Question: I am creating a side-by-side bar chart with Standard Error bars from a Two-way ANOVA table in R studio. The complete version of bar chart should look like this:

The data we are working with is in Excel:
<URL>
and simply in text form:
Currently I have created a table in R studio, but I don't know what to do next and how to calculate the mean, standard errors etc. A part of the table I've created is in this link: <URL>
Here is my table in R studio:
'''
dput(tidyadhd)
structure(list(voltage = c(9.5, 10, 9.2, 6, 9, 11, 9, 9.2, 8,
9, 11, 9, 8.2, 8, 9, 9, 6, NA, 9.5, 9, 7.1, 9.3, 9, 9.5, 9, 9.2,
9.3, 9, 8.5, 9, 9.2, 9.3, 8.2, 9, 9.3, NA, 9.5, 9, 9.2, 9.3,
9, 9.5, 9, 9.2, 9.3, 9, 9.5, 9, 9, 9, 9.3, 8, 7, 8, 5.1, 4.3,
4.5, 5.3, 4.5, 5.1, 4.3, 4.5, 5.3, 4.5, 5.1, 4.3, 4.3, 4.3, 5.3,
6.4, 5, 8), state = structure(c(1L, 1L, 1L, 1L, 1L, 1L, 1L, 1L,
1L, 1L, 1L, 1L, 1L, 1L, 1L, 1L, 1L, 1L, 2L, 2L, 2L, 2L, 2L, 2L,
2L, 2L, 2L, 2L, 2L, 2L, 2L, 2L, 2L, 2L, 2L, 2L, 1L, 1L, 1L, 1L,
1L, 1L, 1L, 1L, 1L, 1L, 1L, 1L, 1L, 1L, 1L, 1L, 1L, 1L, 2L, 2L,
2L, 2L, 2L, 2L, 2L, 2L, 2L, 2L, 2L, 2L, 2L, 2L, 2L, 2L, 2L, 2L
), .Label = c("Rest", "Cue"), class = "factor"), treatment =
c("placebo",
"placebo", "placebo", "placebo", "placebo", "placebo", "placebo",
"placebo", "placebo", "placebo", "placebo", "placebo", "placebo",
"placebo", "placebo", "placebo", "placebo", "placebo", "placebo",
"placebo", "placebo", "placebo", "placebo", "placebo", "placebo",
"placebo", "placebo", "placebo", "placebo", "placebo", "placebo",
"placebo", "placebo", "placebo", "placebo", "placebo", "ritalin",
"ritalin", "ritalin", "ritalin", "ritalin", "ritalin", "ritalin",
"ritalin", "ritalin", "ritalin", "ritalin", "ritalin", "ritalin",
"ritalin", "ritalin", "ritalin", "ritalin", "ritalin", "ritalin",
"ritalin", "ritalin", "ritalin", "ritalin", "ritalin", "ritalin",
"ritalin", "ritalin", "ritalin", "ritalin", "ritalin", "ritalin",
"ritalin", "ritalin", "ritalin", "ritalin", "ritalin"), patient = c(1L,
2L, 3L, 4L, 5L, 6L, 7L, 8L, 9L, 10L, 11L, 12L, 13L, 14L, 15L,
16L, 17L, 18L, 1L, 2L, 3L, 4L, 5L, 6L, 7L, 8L, 9L, 10L, 11L,
12L, 13L, 14L, 15L, 16L, 17L, 18L, 1L, 2L, 3L, 4L, 5L, 6L, 7L,
8L, 9L, 10L, 11L, 12L, 13L, 14L, 15L, 16L, 17L, 18L, 1L, 2L,
3L, 4L, 5L, 6L, 7L, 8L, 9L, 10L, 11L, 12L, 13L, 14L, 15L, 16L,
17L, 18L)), .Names = c("voltage", "state", "treatment", "patient"
), row.names = c(NA, -72L), class = "data.frame")
'''
Can someone help me to create a bar chart from the table above please? Because I've tried to do this myself for over 24 hours and it just keeps telling me errors. Thank you very much!
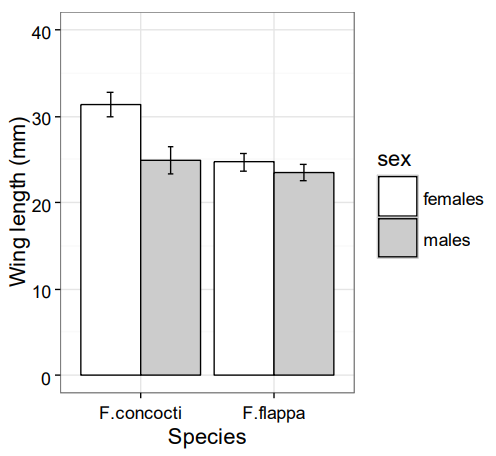
Answer: Here are a couple of ideas using 'ggplot2'. I recommend spending some time learning how to use this package - <URL>.
The first step is deciding how to group the variables in your data. I'm assuming that 'voltage' is the dependent variable and you're interested in the effect of 'treatment' for each of the two 'state'. So you want to plot voltage versus state, and 'facet' by treatment.
You can either preprocess the data to calculate means and standard errors, or use 'stat_summary' to do it for you. You could colour the bars by state but I don't think that's necessary here as the axis labels are clear.
'''
library(ggplot2)
theme_set(theme_bw())
ggplot(tidyadhd, aes(state, voltage)) +
stat_summary(fun.y = "mean", geom = "bar", fill = "grey70") +
stat_summary(fun.data = mean_se, geom = "errorbar", width = 0.4) +
facet_wrap(~treatment)
'''
<URL>
These so-called "dynamite plots" are often criticised (<URL> and boxplots are suggested as a better alternative:
'''
ggplot(tidyadhd, aes(state, voltage)) +
geom_boxplot() +
facet_wrap(~treatment)
'''
<URL>
One more alternative is to show the individual data points using 'geom_jitter'. This works here as we don't have too many observations; in this case it probably does help to colour the points by 'state'. If you don't need the colours in a legend, use 'guides()' as shown.
You could add 'stat_summary' to this plot too, to show means with error bars.
'''
ggplot(tidyadhd, aes(state, voltage)) +
geom_jitter(width = 0.2, size = 2, aes(color = state)) +
facet_wrap(~treatment) +
guides(color = FALSE)
'''
<URL>